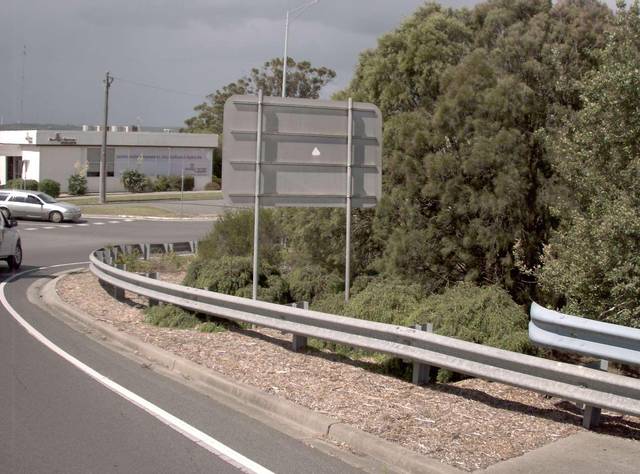
Region: Australia
Coordinates: -38.177, 146.265